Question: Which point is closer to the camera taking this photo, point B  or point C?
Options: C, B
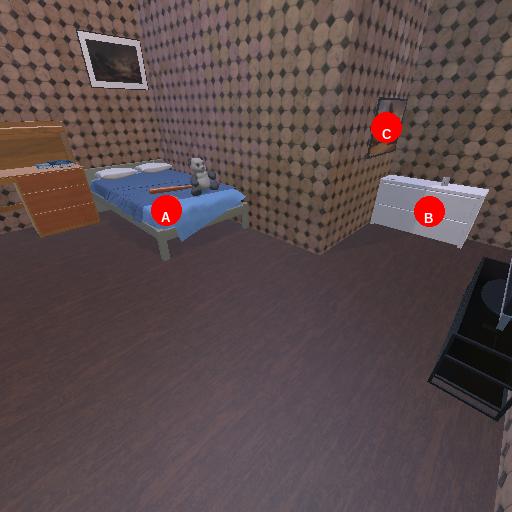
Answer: C